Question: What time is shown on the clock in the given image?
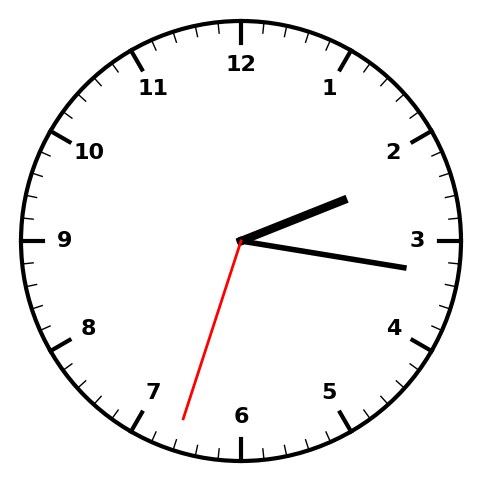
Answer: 02:16:33